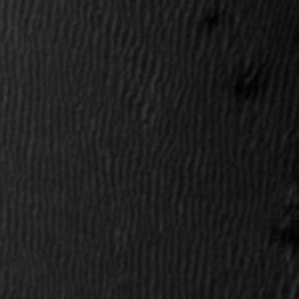
Label: frost